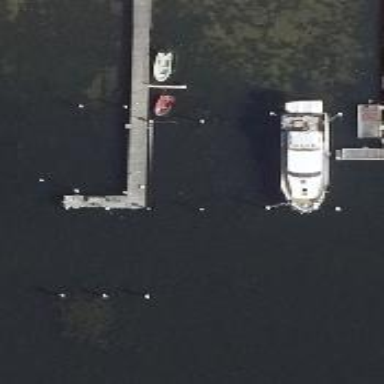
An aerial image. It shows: Man-made pier.